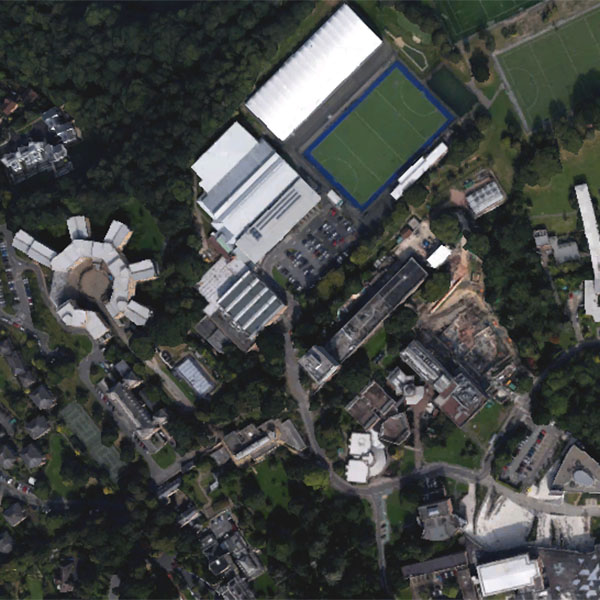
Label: School